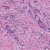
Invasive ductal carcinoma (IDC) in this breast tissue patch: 1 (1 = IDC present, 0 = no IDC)